Field crop: maize
Growth stage: 1
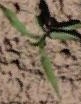
Species: maize